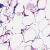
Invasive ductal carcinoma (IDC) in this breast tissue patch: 0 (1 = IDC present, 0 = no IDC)